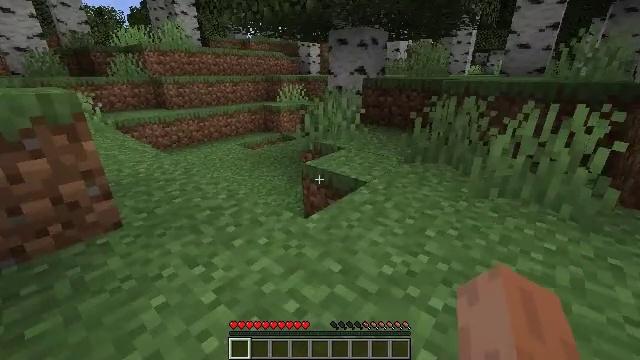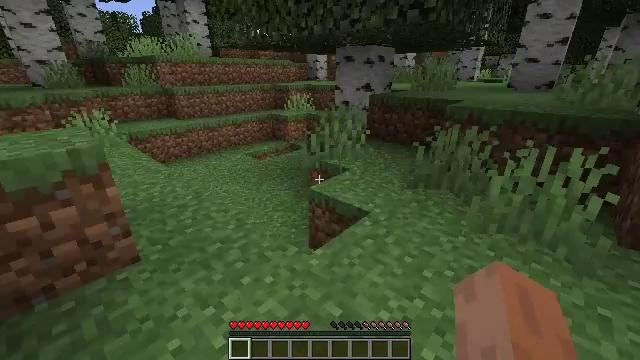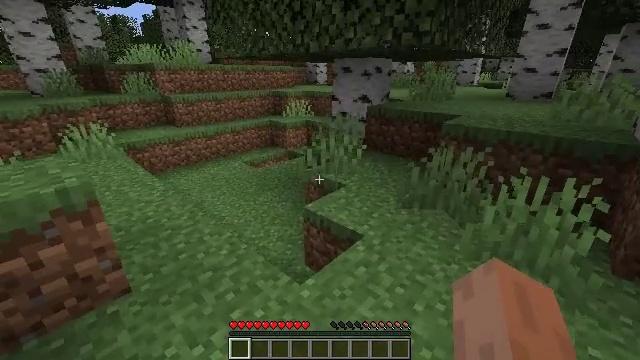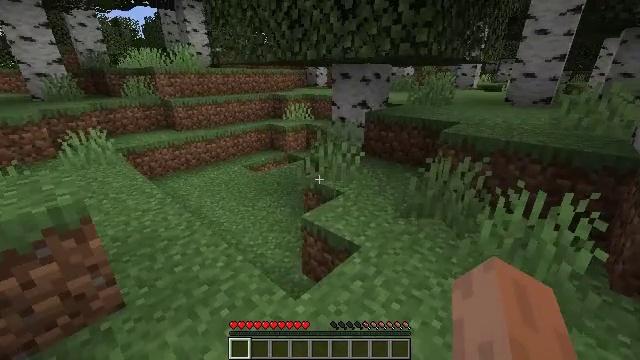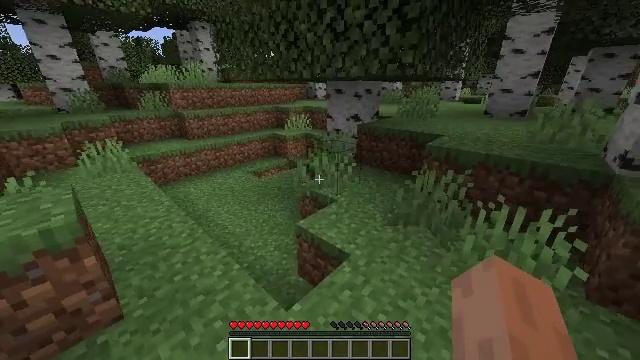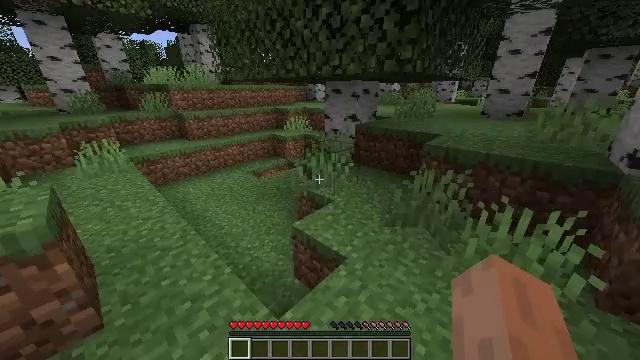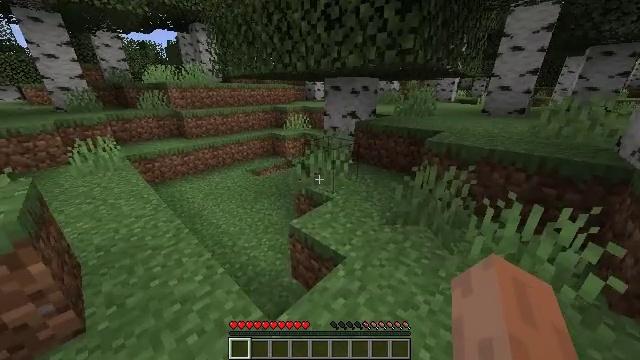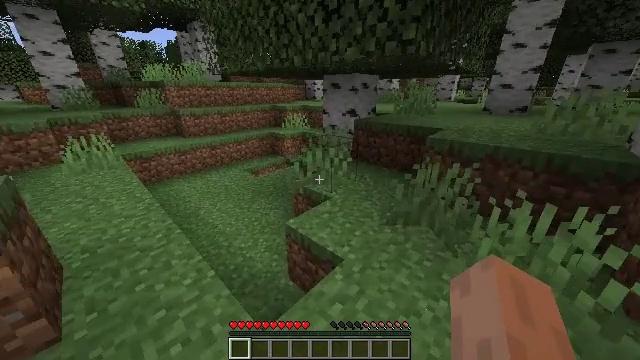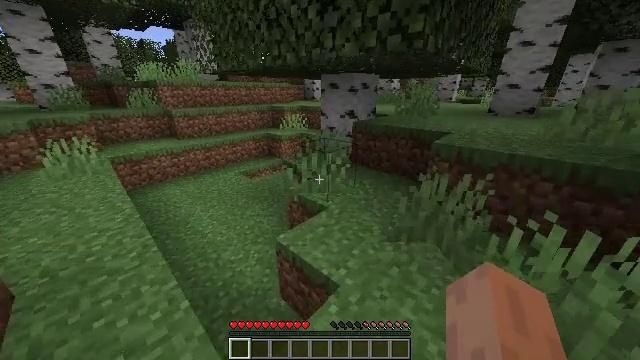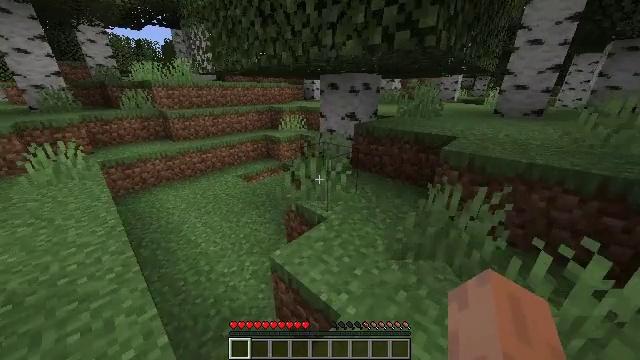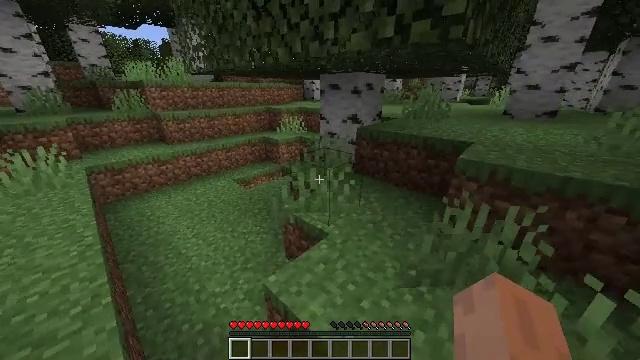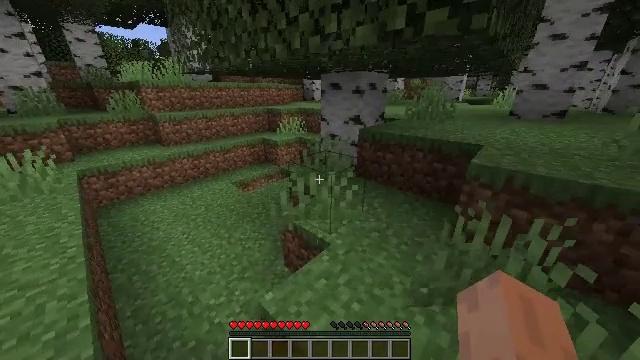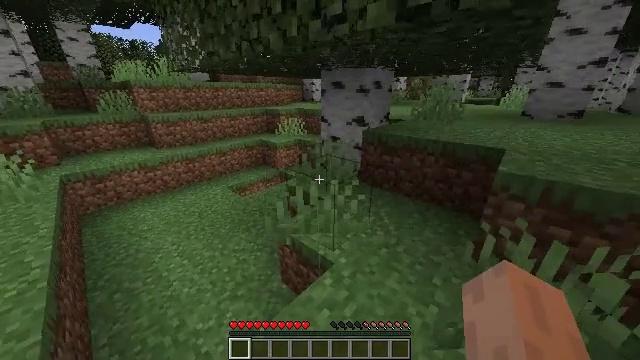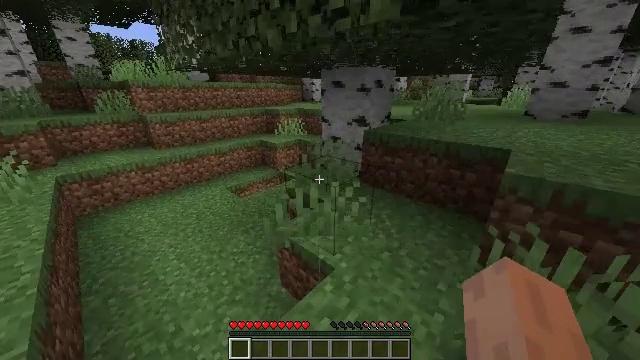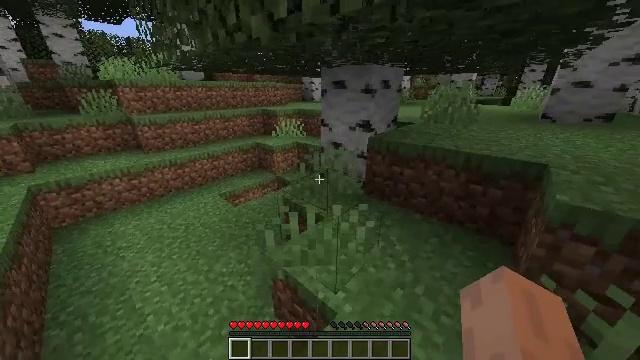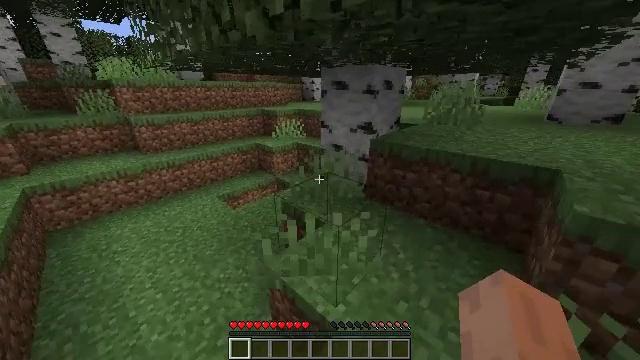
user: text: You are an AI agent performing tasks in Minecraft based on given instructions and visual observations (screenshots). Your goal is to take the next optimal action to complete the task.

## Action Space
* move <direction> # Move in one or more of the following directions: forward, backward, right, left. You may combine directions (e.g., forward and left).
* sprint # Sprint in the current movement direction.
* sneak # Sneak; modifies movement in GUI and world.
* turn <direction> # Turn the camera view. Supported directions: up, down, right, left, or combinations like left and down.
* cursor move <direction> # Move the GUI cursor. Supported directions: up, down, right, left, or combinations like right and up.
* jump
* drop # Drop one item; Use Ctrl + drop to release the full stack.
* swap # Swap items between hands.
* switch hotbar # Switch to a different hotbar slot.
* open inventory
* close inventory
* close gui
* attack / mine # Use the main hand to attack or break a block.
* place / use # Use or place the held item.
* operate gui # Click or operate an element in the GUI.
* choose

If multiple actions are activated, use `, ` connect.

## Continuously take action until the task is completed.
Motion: motion action
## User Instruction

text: Break the peony to collect it.
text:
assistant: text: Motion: move forward, sprint, turn left, jump
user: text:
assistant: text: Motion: move forward, sprint, jump
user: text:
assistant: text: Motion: move forward, sprint, jump
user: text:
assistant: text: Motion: move forward, sprint
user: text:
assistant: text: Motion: move forward, sprint
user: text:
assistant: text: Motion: move forward, sprint
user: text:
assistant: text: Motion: move forward, sprint
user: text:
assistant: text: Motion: move forward, sprint
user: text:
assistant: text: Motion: move forward, sprint
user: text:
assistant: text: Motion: move forward, sprint
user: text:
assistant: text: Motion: move forward, sprint
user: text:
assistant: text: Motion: move forward, sprint
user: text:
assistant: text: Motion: move forward, sprint
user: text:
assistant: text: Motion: move forward, sprint
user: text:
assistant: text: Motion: move forward, sprint
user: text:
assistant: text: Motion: move forward, sprint, turn left
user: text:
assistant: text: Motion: move forward, sprint, turn left
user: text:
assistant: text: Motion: move forward, sprint, turn left
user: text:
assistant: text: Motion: move forward and move left, sprint, turn left
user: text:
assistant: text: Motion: move forward and move left, sprint, turn left
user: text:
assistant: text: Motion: move forward and move left, sprint
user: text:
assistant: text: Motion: move forward and move left, sprint
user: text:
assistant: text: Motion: move forward and move left, sprint
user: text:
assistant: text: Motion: move forward and move left, sprint
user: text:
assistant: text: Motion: move forward and move left, sprint
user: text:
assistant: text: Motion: move forward and move left, sprint
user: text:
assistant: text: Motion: move forward and move left, sprint
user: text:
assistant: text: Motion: move forward and move left, sprint, turn right and down
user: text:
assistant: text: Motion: move forward and move left, sprint, turn right and down
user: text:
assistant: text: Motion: move forward and move left, sprint, turn right and down